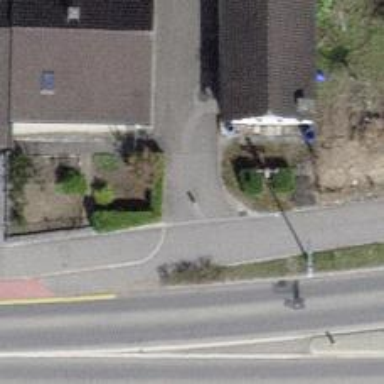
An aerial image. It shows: Bollard barrier.